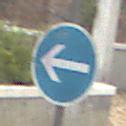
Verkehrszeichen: VorgeschriebeneFahrtrichtungHierLinks
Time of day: Midday
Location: Outdoor (Urban)
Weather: Overcast
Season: NotSpecified
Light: Natural